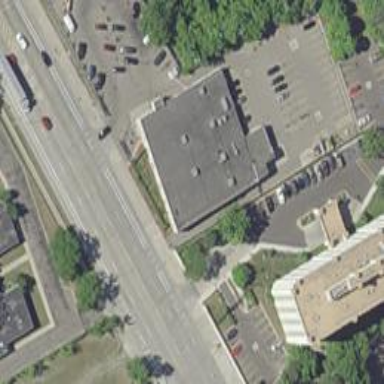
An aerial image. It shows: Building.